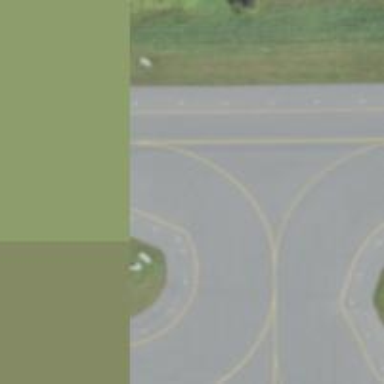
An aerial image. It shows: View of taxiway at the airport.